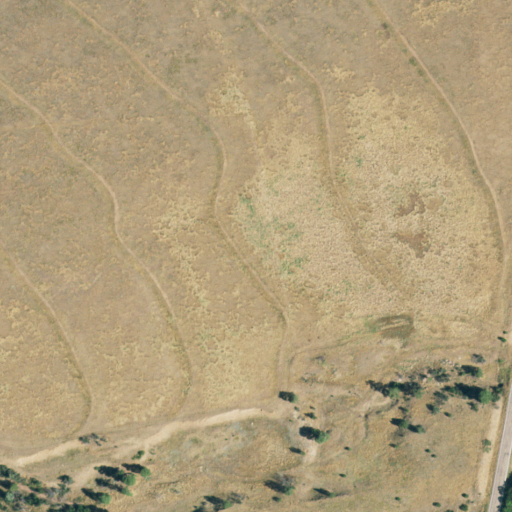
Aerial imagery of valley in Colorado named Cronk Gulch containing shrub, grassland, open development, and low intensity development